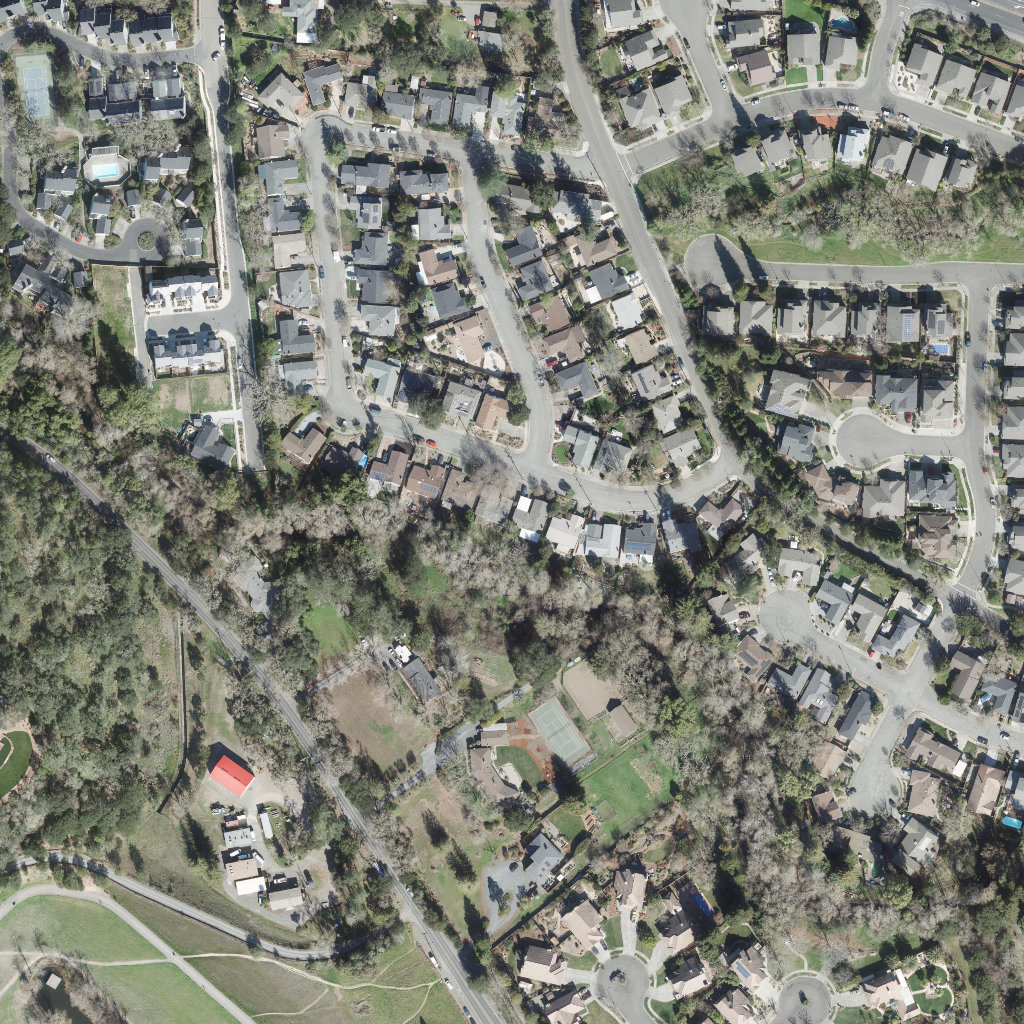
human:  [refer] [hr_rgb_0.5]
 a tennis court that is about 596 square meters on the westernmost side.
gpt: <box>[[1, 5, 4, 12, 0]]</box>

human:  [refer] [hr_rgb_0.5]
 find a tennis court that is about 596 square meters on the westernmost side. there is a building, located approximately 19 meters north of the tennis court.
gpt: <box>[[1, 5, 4, 12, 0]]</box>

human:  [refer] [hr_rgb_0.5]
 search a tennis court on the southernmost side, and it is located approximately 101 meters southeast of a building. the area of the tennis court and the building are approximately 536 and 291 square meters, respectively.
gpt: <box>[[51, 67, 57, 75, 0]]</box>